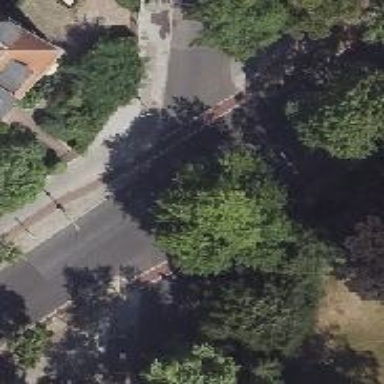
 featuring sidewalks on both sides and cycle track alongside."